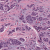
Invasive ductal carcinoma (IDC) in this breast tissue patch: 1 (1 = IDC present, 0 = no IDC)